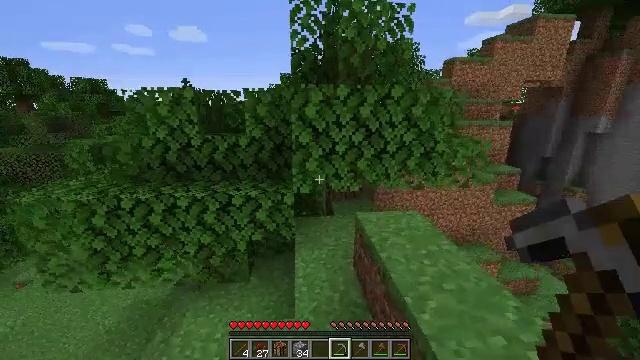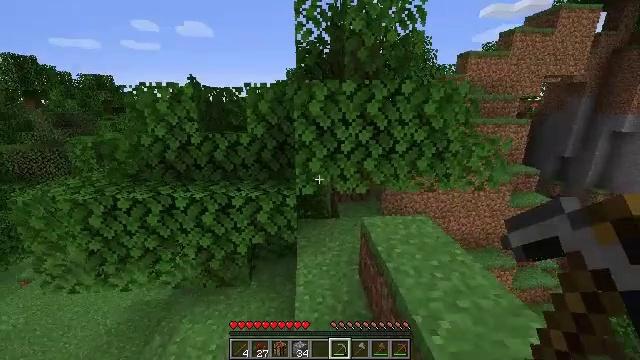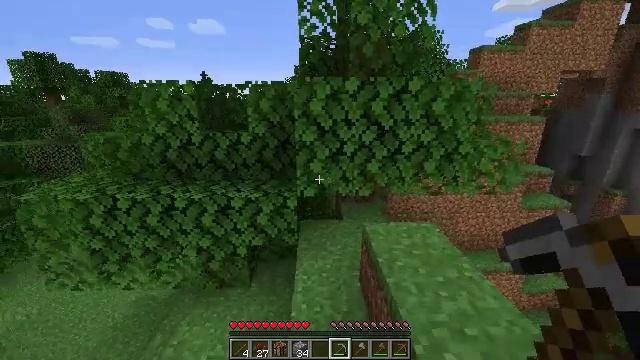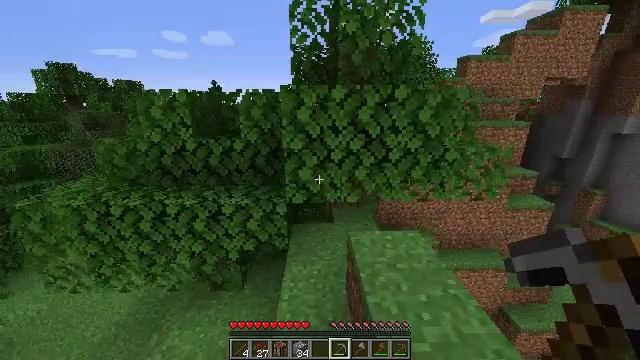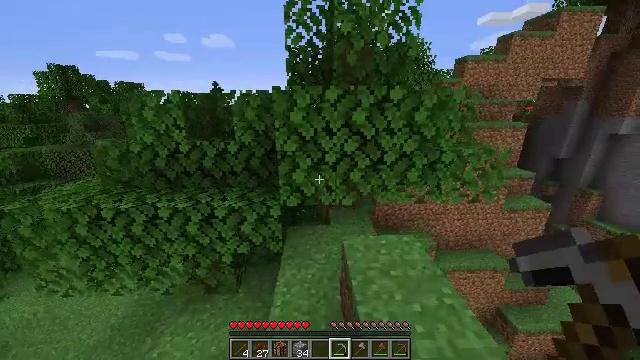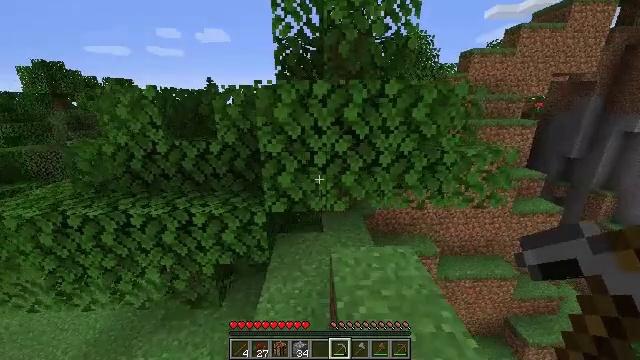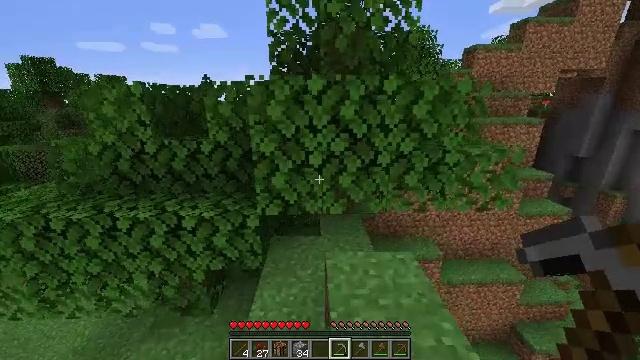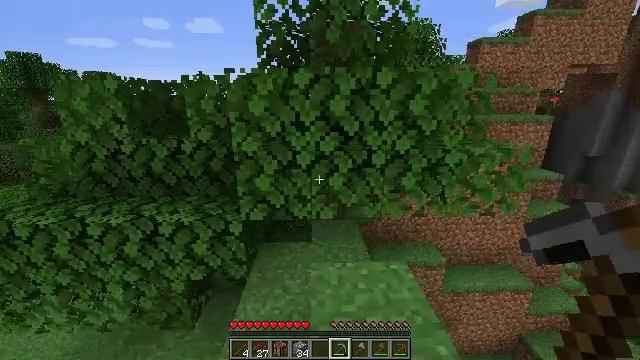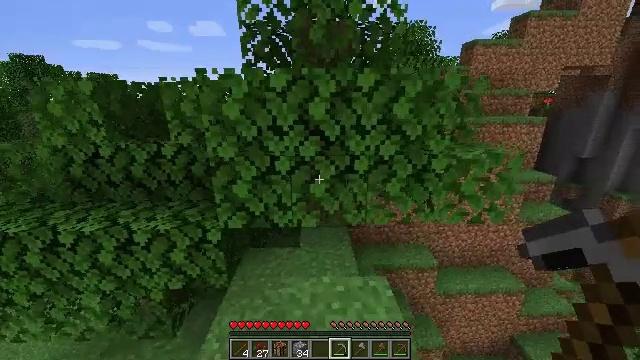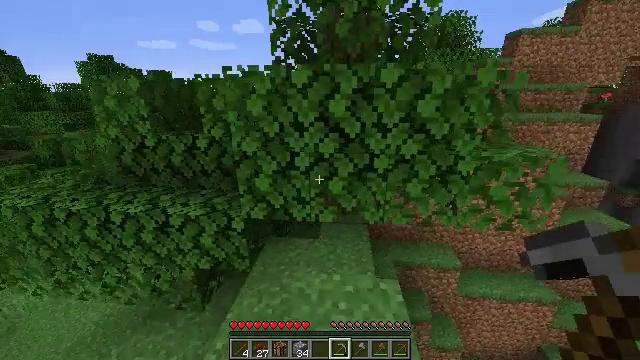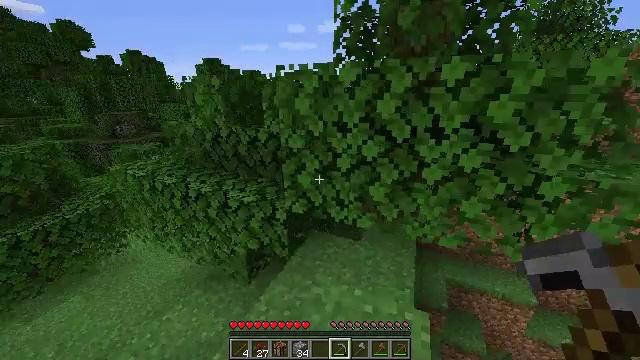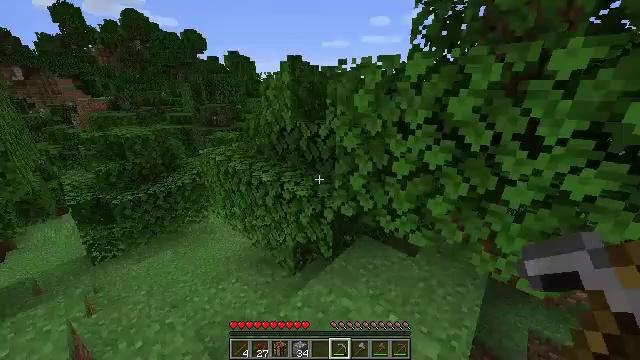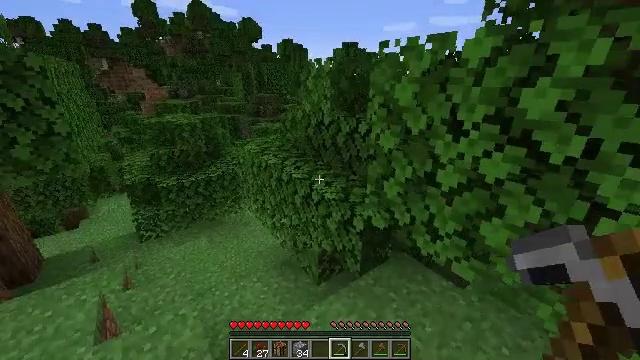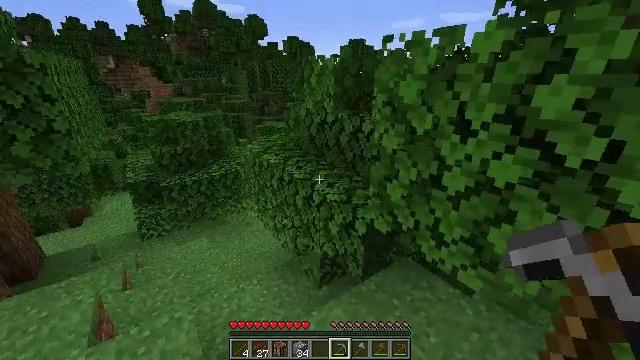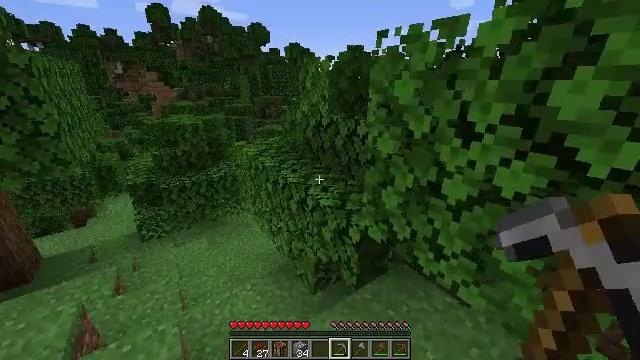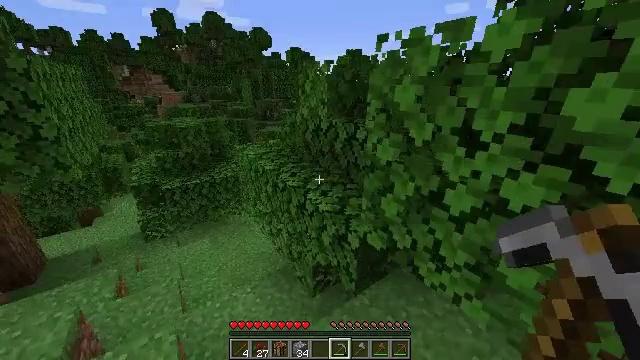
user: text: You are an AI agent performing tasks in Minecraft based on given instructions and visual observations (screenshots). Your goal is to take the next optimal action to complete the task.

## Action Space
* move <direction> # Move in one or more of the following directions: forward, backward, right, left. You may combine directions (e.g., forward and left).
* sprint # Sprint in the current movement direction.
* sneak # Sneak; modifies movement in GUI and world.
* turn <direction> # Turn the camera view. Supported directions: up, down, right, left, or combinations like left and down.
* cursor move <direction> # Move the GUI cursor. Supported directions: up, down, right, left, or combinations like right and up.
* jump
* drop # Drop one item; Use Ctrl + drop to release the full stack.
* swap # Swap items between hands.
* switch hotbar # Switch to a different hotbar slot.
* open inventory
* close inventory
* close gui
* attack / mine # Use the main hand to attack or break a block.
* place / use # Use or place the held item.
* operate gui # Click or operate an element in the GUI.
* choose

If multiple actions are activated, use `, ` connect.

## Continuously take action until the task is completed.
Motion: motion action
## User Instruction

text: Pick up the poppy from the field.
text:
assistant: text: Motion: move forward and move right, turn left
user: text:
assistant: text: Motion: move forward and move right, turn left
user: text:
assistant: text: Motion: move forward and move right
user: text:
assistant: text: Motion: move forward and move right
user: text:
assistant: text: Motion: move forward and move right
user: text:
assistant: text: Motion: move forward and move right
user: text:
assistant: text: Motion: move forward and move right
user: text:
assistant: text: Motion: move forward and move right
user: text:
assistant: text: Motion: move forward and move right, turn left and down
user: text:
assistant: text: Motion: move forward and move right, turn left and down
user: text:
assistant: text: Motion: move forward and move right, turn left
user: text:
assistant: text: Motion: move forward, turn left
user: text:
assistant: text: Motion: move forward, turn left
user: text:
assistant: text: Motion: move forward
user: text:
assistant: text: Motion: move forward
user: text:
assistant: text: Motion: move forward
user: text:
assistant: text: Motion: move forward
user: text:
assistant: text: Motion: move forward
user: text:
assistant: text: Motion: move forward
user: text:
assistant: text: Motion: move forward
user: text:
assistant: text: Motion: move forward, turn left
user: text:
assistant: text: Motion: move forward, turn left
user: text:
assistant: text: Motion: move forward, jump
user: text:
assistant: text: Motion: move forward, jump
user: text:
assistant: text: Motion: move forward, turn up, jump
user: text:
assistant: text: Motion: move forward, turn up, jump
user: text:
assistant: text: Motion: move forward, turn right and up, jump
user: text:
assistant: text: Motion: move forward
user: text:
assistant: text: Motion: move forward
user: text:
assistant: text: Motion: move forward